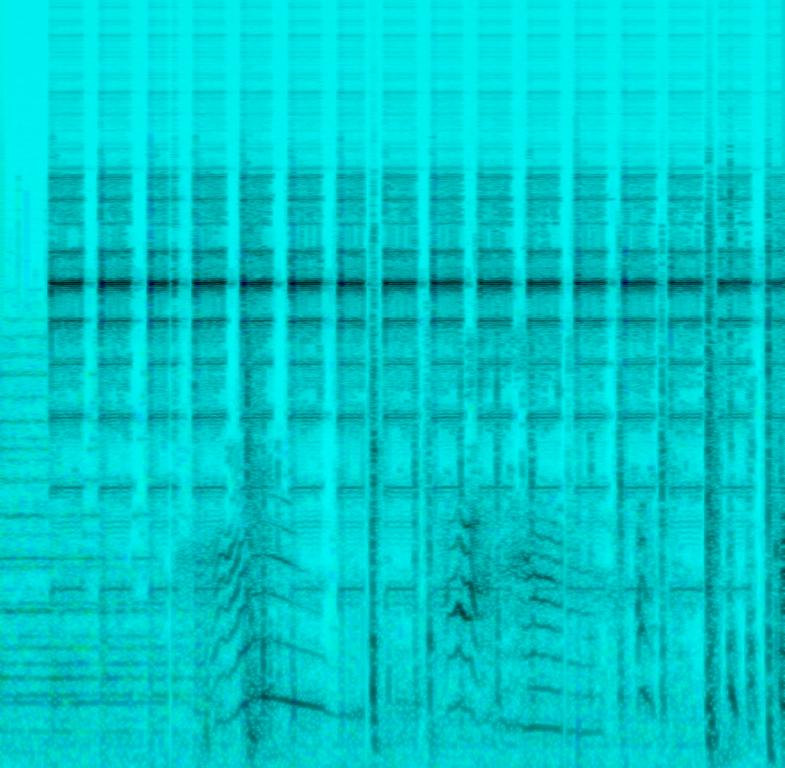
This clip features the sound of an alarm clock. A female voice is also featured. The voice is irritated at the sound of the alarm. The device is being hit in an attempt to silence it. Only at the beginning of the clip, there is the sound of music fading away. There are no other instruments featured in this clip. The quality of audio is low.